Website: apple-inc
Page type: account-selection
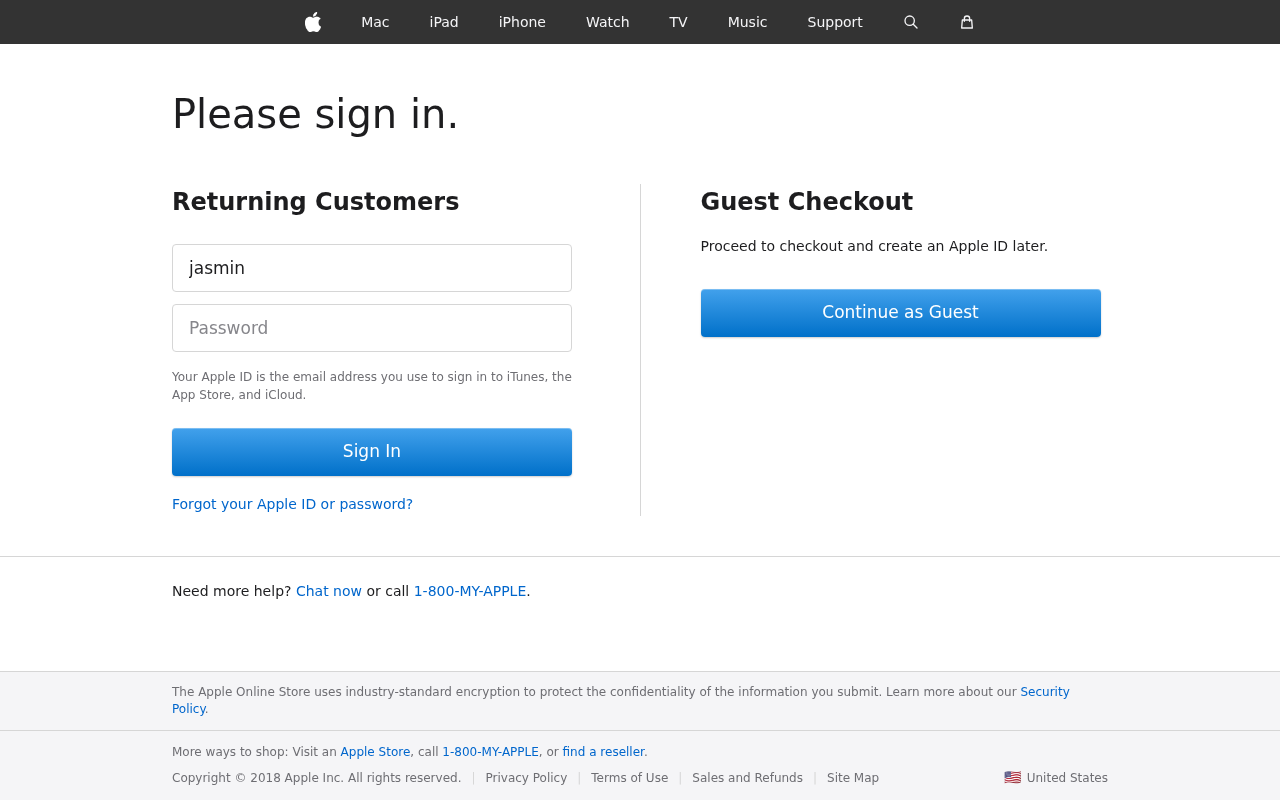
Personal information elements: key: PII_LOGIN_USERNAME
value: jasmine.lee